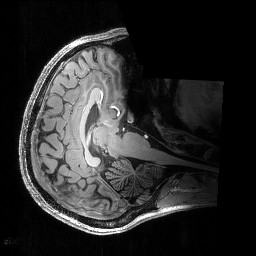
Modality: T1w
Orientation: axial